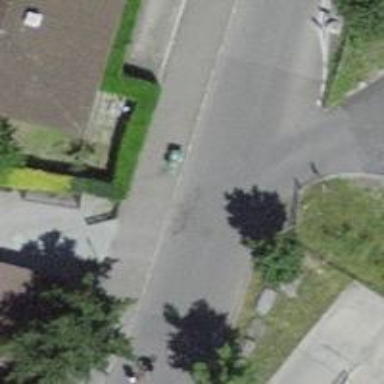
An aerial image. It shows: Residential road with opposite cycleway.